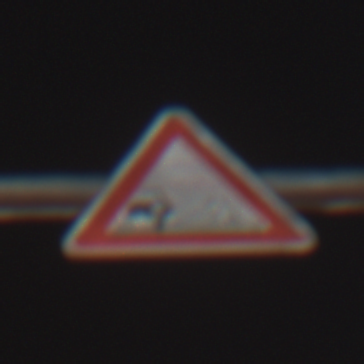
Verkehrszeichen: SplittSchotter
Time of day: Night
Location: Outdoor (Urban)
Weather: PartlyCloudy
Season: NotSpecified
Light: Artificial